В показанной на рисунке схеме $C_1=4C_0$, $C_2=2C_0$, $C_3=C_0$, источник имеет ЭДС $\mathcal E$ и пренебрежимо малое внутреннее сопротивление, а все ключи изначально разомкнуты. Сначала замыкают ключи $K_1$, $K_2$ и $K_3$. Когда все конденсаторы зарядятся, ключи снова размыкают и затем замыкают $K_4$. Конденсаторы разряжаются.
Какое тепло $Q$ выделится за всё время на резисторе $R$?
Чему будет равен ток $I$ через резистор $R$, когда конденсаторы разрядятся наполовину?
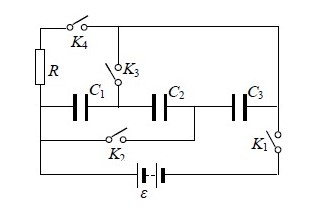
Какое тепло $Q$ выделится за всё время на резисторе $R$?
Ответ: $$Q=\frac{2C_0\varepsilon^2}{7}.$$

Чему будет равен ток $I$ через резистор $R$, когда конденсаторы разрядятся наполовину?
Ответ: $$I=\frac{\varepsilon}{2R}.$$
Темы:
T, Цепи, RC-цепи, Цепь с конденсатором, Китайские, Теплота